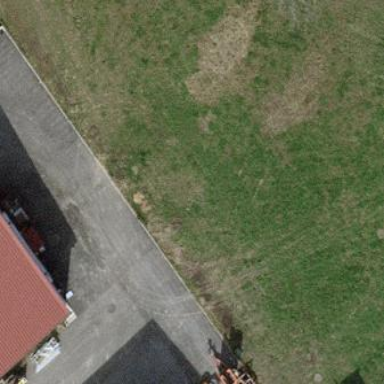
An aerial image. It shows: Farm auxiliary building.